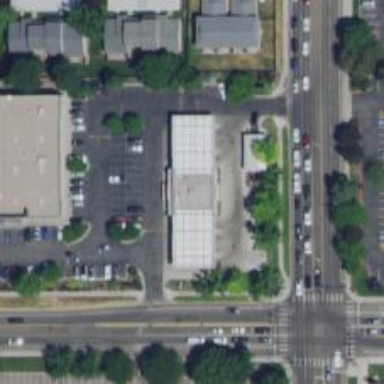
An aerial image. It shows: Convenience shop.